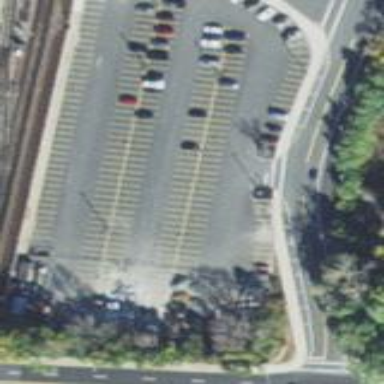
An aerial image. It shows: Parking area with surface parking. It includes park and ride facilities.